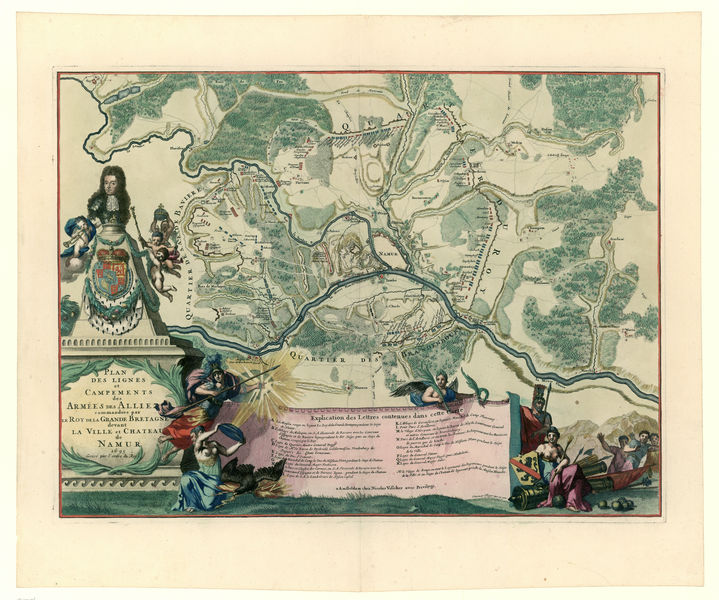
Titel: Ingekleurde kaart met de posities van de geallieerden onder Willem III bij het beleg van Namen
Standort: Amsterdam
Institution: Rijksmuseum
Schlagwörter: france, homme, femme, carte, roi, ange, tableau, ecriture, guerre, louis, honneur, lettre, royaume, territoire